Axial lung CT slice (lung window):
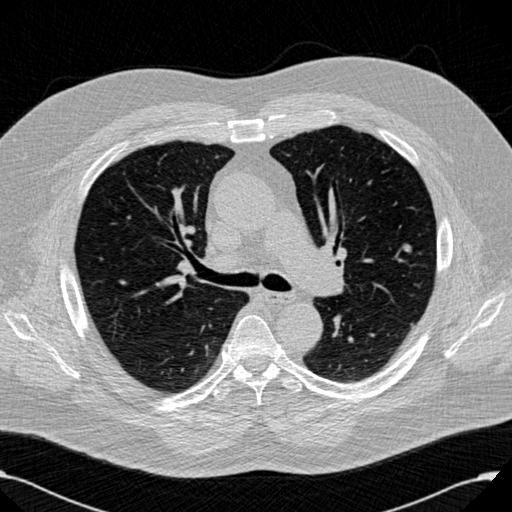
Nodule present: yes
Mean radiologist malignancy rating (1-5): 2.75